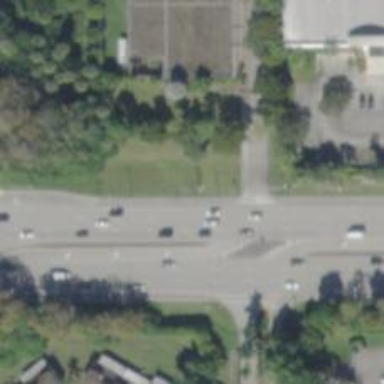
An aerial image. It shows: Unmarked crossing on footway.